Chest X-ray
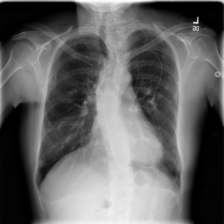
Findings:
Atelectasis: negative
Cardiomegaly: negative
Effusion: negative
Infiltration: negative
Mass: negative
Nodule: positive
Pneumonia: negative
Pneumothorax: negative
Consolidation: negative
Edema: negative
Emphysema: negative
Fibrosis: negative
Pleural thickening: negative
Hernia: negative